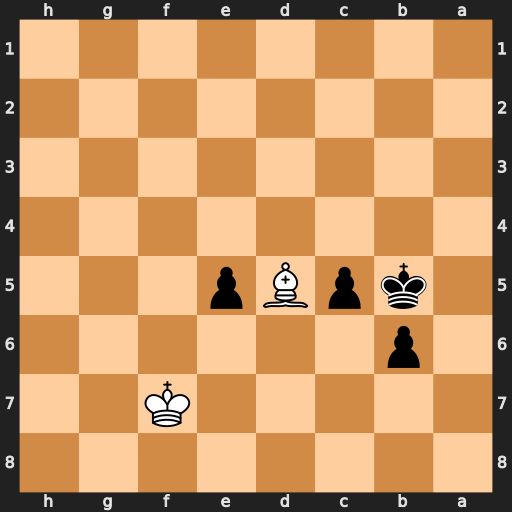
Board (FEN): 8/5K2/1p6/1kpBp3/8/8/8/8
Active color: b
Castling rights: -
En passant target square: -
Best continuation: c4 Ke6 c3 Be4 Kc4 Kxe5 b5